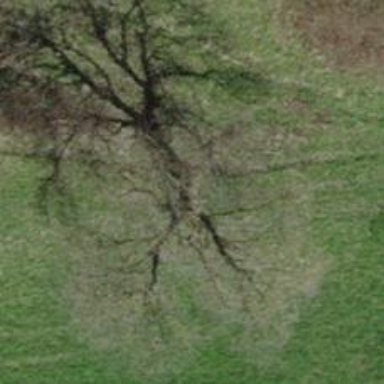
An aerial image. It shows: Single tag "natural: tree."